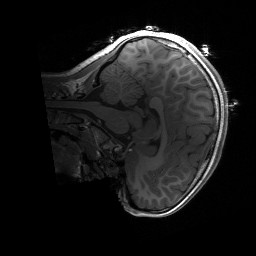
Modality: T1w
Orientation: sagittal
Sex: female
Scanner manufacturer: siemens
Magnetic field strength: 3 T
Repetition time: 1.9 s
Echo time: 0.00243 s